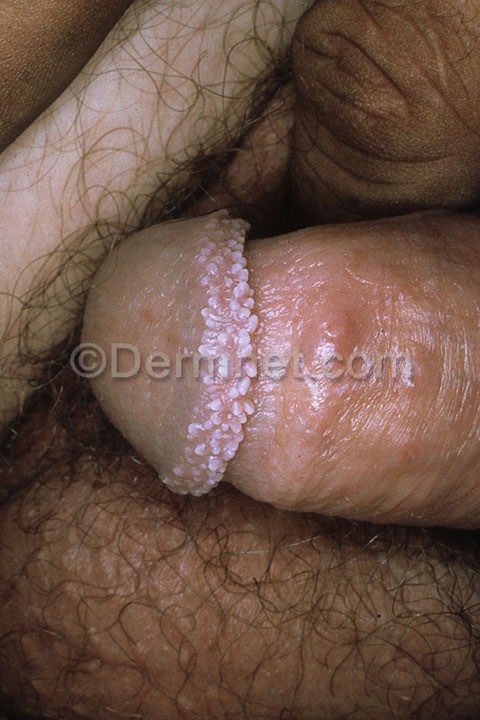
Disease: Herpes HPV and other STDs Photos